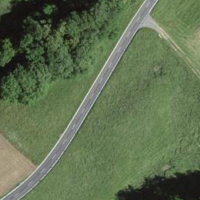
EUNIS habitat code: 24
Species observed at this site:
Plantago media